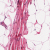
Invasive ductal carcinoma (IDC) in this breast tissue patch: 0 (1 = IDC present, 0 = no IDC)